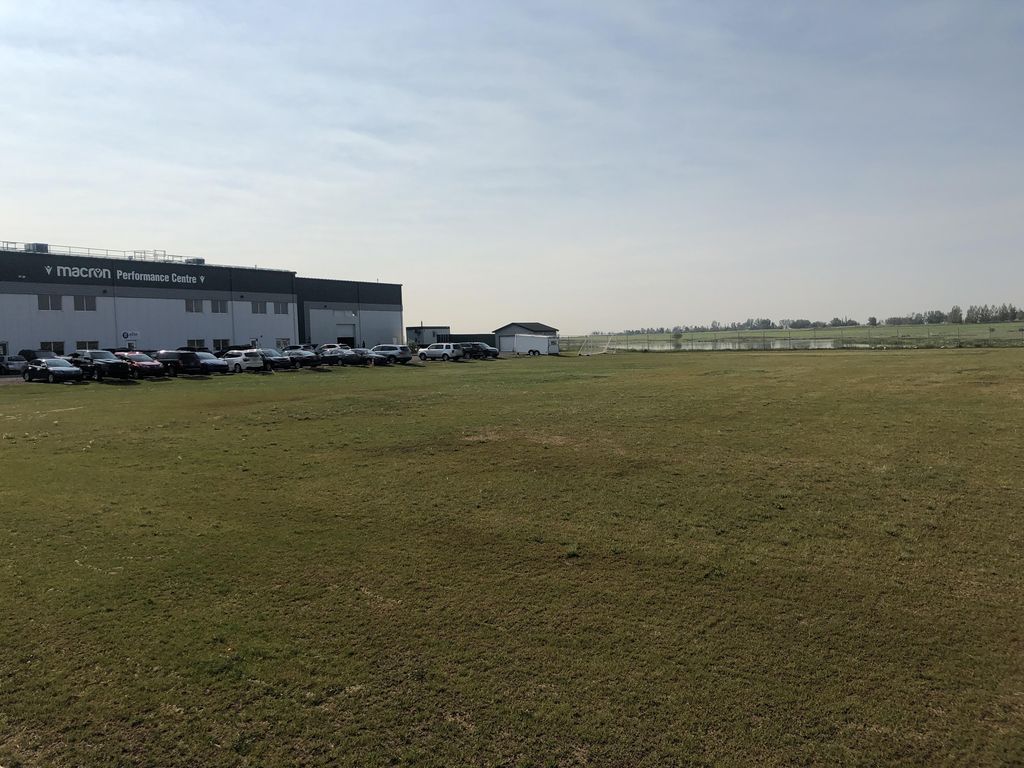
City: calgary